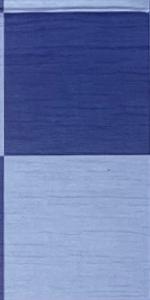
Label: Empty